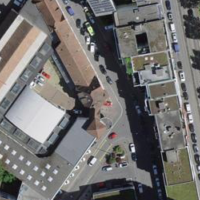
EUNIS habitat code: 54
Species observed at this site:
Dryas octopetala